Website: walmart
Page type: receipt
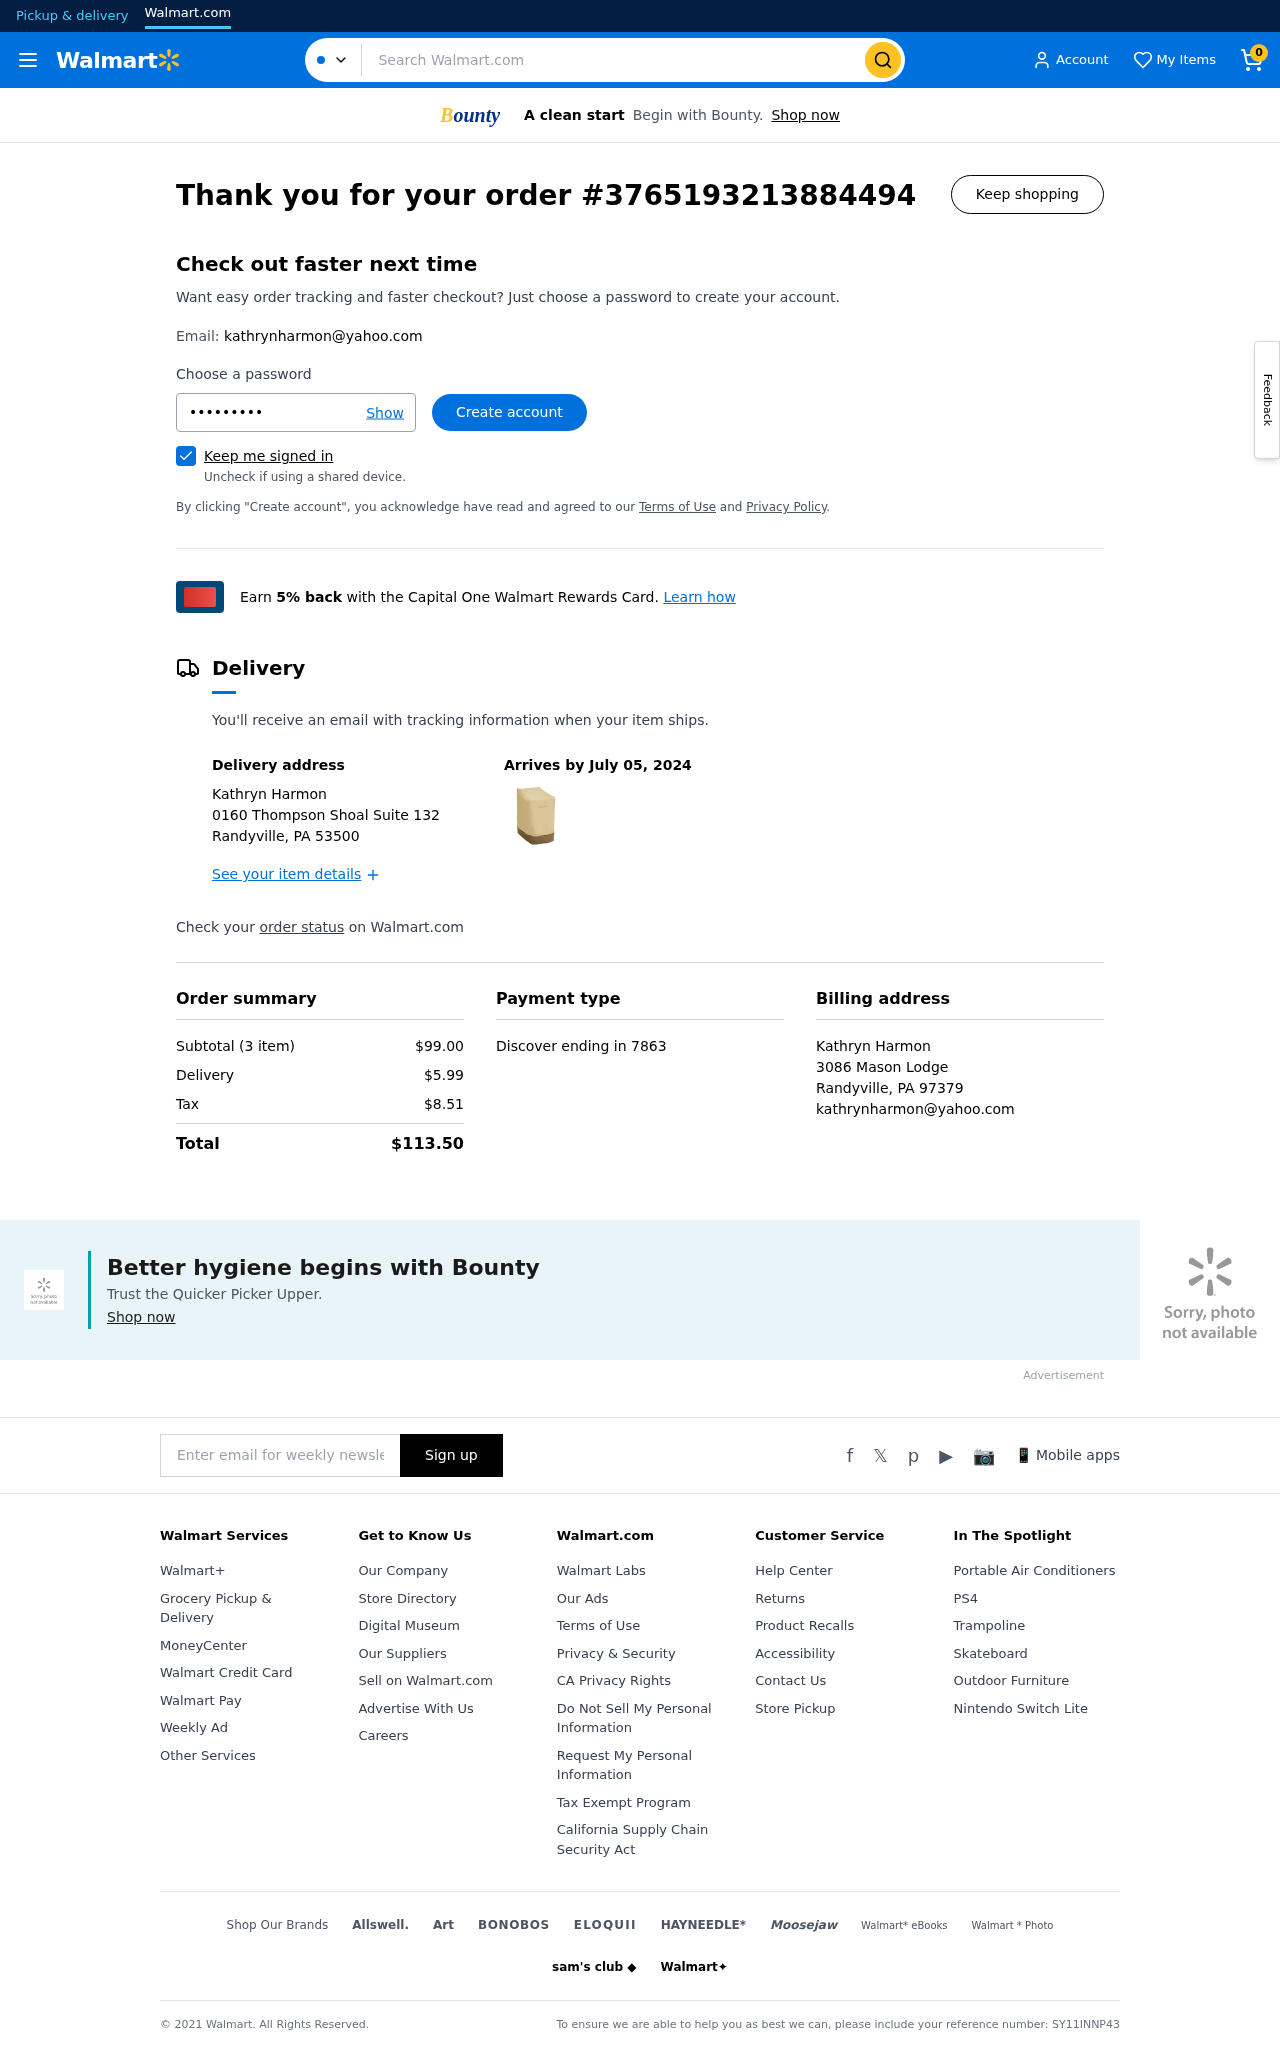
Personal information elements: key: PII_CARD_LAST4
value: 7863
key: PII_CARD_TYPE
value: Discover
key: PII_CITY_STATE_ZIP
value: Randyville, PA 53500
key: PII_CITY_STATE_ZIP2
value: Randyville, PA 97379
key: PII_EMAIL
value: kathrynharmon@yahoo.com
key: PII_EMAIL2
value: kathrynharmon@yahoo.com
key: PII_FULLNAME
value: Kathryn Harmon
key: PII_FULLNAME2
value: Kathryn Harmon
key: PII_STREET
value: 0160 Thompson Shoal Suite 132
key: PII_STREET2
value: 3086 Mason Lodge
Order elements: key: ORDER_NUM_ITEMS
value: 0
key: ORDER_ID
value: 3765193213884494
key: ORDER_DELIVERY_DATE
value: July 05, 2024
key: ORDER_NUM_ITEMS
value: Subtotal (3 item)
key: ORDER_SUBTOTAL
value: $99.00
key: ORDER_SHIPPING_COST
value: $5.99
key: ORDER_TAX
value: $8.51
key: ORDER_TOTAL
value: $113.50
Search elements: key: HEADER_SEARCH
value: Search Walmart.com